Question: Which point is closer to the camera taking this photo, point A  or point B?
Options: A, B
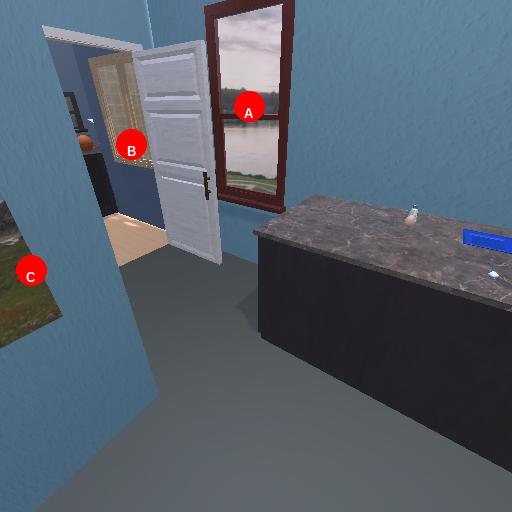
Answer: A